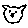
Label: cat